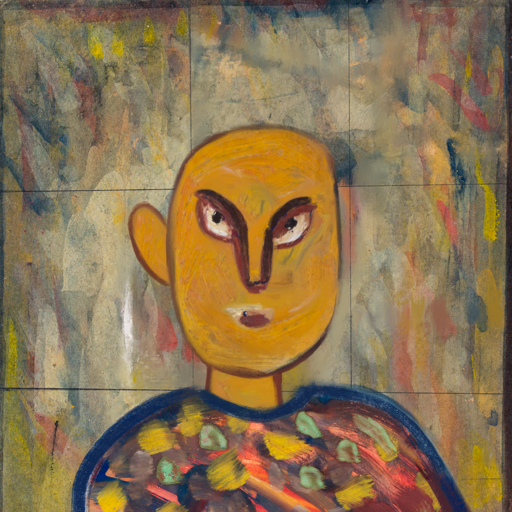
Background: GypsyMother, Head And Neck Front: After_Raid, Face Front: After_Raid, Bust: Mother_And_Son_Mother, Hair Front: Blank, Head Accessory: Blank, Second Necklace: Blank, Necklace: Blank, Baby: Blank